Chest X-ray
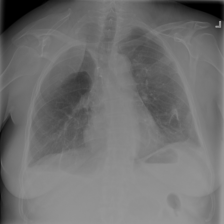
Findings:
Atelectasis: negative
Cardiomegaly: negative
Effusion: negative
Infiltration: negative
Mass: negative
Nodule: negative
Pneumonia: negative
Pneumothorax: positive
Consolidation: negative
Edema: negative
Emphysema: negative
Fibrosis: negative
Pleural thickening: negative
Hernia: negative